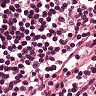
Metastatic tissue present: no